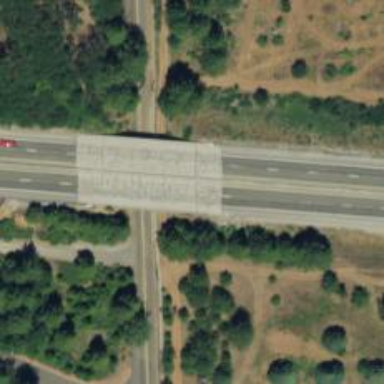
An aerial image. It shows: Bridge over trunk highway with expressway.